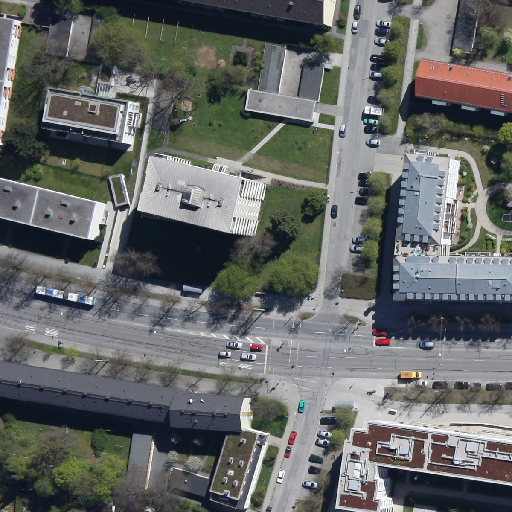
Referring expression: bus driving on the road